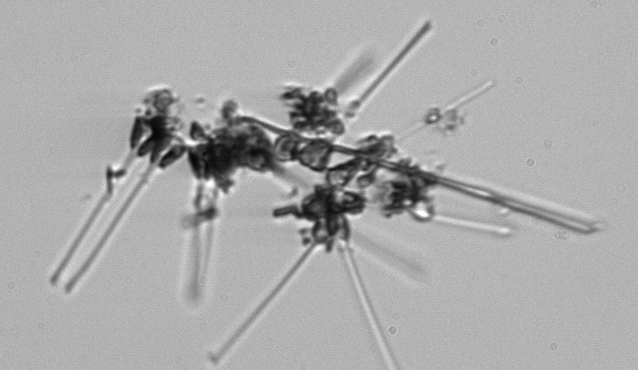
Label: Asterionellopsis_glacialis